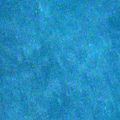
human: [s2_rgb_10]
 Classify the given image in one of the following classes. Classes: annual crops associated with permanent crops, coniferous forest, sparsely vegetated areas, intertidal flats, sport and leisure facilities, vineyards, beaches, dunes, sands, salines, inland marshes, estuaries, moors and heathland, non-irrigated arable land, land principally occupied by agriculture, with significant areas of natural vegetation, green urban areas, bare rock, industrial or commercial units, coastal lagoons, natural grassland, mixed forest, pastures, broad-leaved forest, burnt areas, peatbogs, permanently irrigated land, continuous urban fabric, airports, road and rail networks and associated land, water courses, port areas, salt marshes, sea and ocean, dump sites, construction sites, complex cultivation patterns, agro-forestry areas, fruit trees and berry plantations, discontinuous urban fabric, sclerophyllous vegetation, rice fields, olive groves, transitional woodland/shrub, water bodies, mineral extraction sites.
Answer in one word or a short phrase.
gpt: sea and ocean